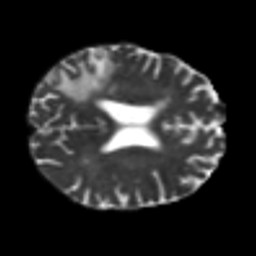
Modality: T2w
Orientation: axial
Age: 78
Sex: female
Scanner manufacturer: siemens
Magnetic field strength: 3 T
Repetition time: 7.3 s
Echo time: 0.087 s